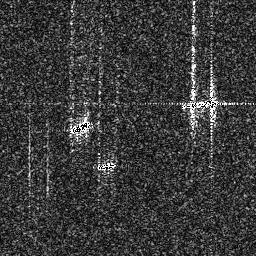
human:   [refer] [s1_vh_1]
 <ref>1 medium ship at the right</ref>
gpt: <box>[[69, 36, 85, 42, 0]]</box>

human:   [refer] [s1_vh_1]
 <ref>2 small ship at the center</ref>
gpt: <box>[[26, 46, 35, 52, 0]], [[37, 62, 44, 66, 0]]</box>